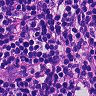
Metastatic tissue present: yes